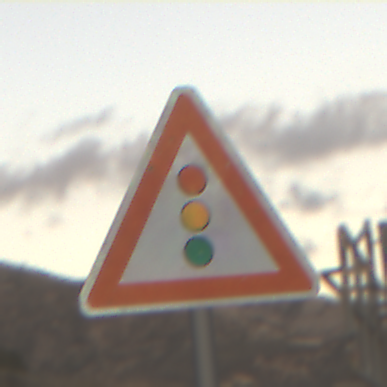
Verkehrszeichen: Lichtzeichenanlage
Umgebung: Outdoor, RoadRail
Tageszeit: SunriseSunset
Wetter: PartlyCloudy
Licht: Natural
Jahreszeit: NotSpecified
Kontrast: LowContrast